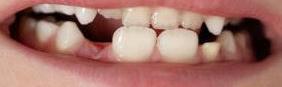
Condition: hypodontia